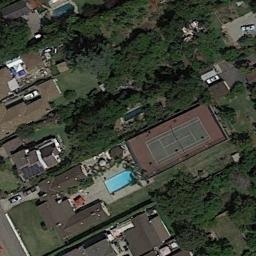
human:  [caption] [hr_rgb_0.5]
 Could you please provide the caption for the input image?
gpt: There are two tennis courts of the same size in red and green .

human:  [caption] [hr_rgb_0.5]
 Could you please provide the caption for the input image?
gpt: There are many buildings of different shapes beside the tennis courts .

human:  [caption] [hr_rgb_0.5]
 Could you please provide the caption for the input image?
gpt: Tennis court and swimming pool in the middle of a residential area surrounded by trees .

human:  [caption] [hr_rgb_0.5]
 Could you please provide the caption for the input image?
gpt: The tennis court is on the grass next to some buildings and trees .

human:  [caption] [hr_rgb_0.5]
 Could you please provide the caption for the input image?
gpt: There are many green trees and some buildings around the tennis court .